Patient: sex F, age 49
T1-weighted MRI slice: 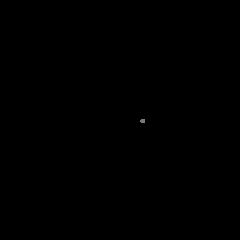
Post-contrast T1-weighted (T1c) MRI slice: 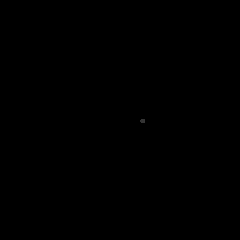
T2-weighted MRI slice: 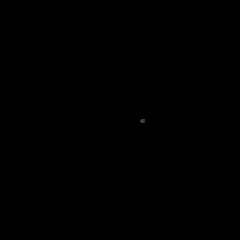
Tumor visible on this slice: no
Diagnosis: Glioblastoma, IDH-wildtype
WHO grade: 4